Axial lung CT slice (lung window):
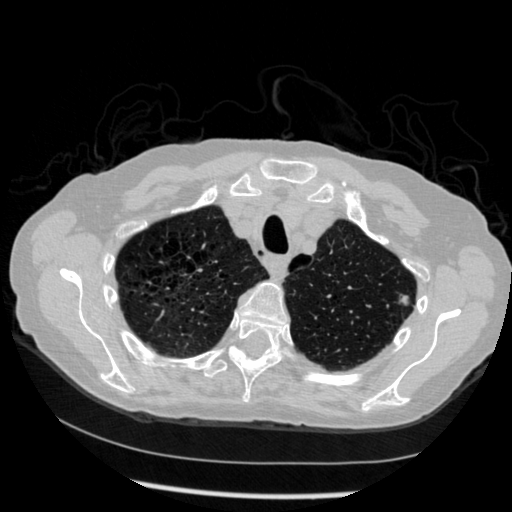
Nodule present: yes
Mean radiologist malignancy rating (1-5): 3